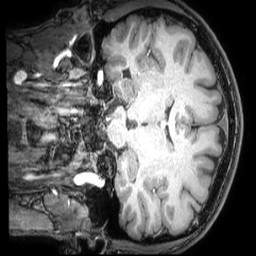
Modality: T1w
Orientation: coronal
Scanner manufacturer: philips
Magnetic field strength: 3 T
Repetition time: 0.008 s
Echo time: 0.0035 s